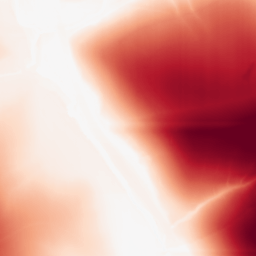
Category: morphological
Decomposition family: rolling_ball
Decomposition parameters: radius: 200
Upsampling method: bicubic
Upsampling parameters: scale: 8
Upsampling scale: 8